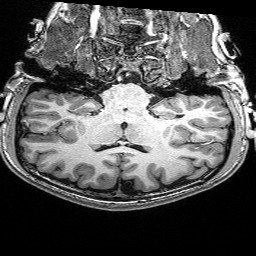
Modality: T1w
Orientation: sagittal